Question: React Native version 0.62. I am a bit noob in React Native and I am trying to set up react-native-localize as per this guide <URL> but when I change language and come back to my app I am struggling with this error:

Below you can see my App.js
'''
import React, { Component } from 'react';
import { StatusBar, Text } from 'react-native';
import * as RNLocalize from 'react-native-localize'
import {Router, Scene, Tabs} from 'react-native-router-flux';
import Search from '@screens/Search';
import MyAppointments from '@screens/MyAppointments';
import MyAccount from '@screens/MyAccount';
import CustomTabBar from '@components/CustomTabBar';
import theme from '@styles/theme';
import memoize from 'lodash.memoize';
import i18n from 'i18n-js';
const translationGetters = {
en: () => require('./translations/en.json'),
it: () => require('./translations/it.json')
};
const translate = memoize(
(key, config) => i18n.t(key, config),
(key, config) => (config ? key + JSON.stringify(config) : key)
);
const setI18nConfig = () => {
const fallback = { languageTag: 'en' };
const { languageTag } =
RNLocalize.findBestAvailableLanguage(Object.keys(translationGetters)) ||
fallback;
translate.cache.clear();
i18n.translations = { [languageTag]: translationGetters[languageTag]() };
i18n.locale = languageTag;
};
export default class App extends Component {
constructor(props) {
super(props);
setI18nConfig()
}
componentDidMount() {
RNLocalize.addEventListener('change', this.handleLocalizationChange)
}
componentWillUnmount() {
RNLocalize.removeEventListener('change', this.handleLocalizationChange)
}
handleLocalizationChange = () => {
setI18nConfig()
.then(() => this.forceUpdate())
.catch(error => {
console.error(error)
})
};
render() {
return (
... render code not important for the issue
);
}
}
'''
Many thanks to who will help me.
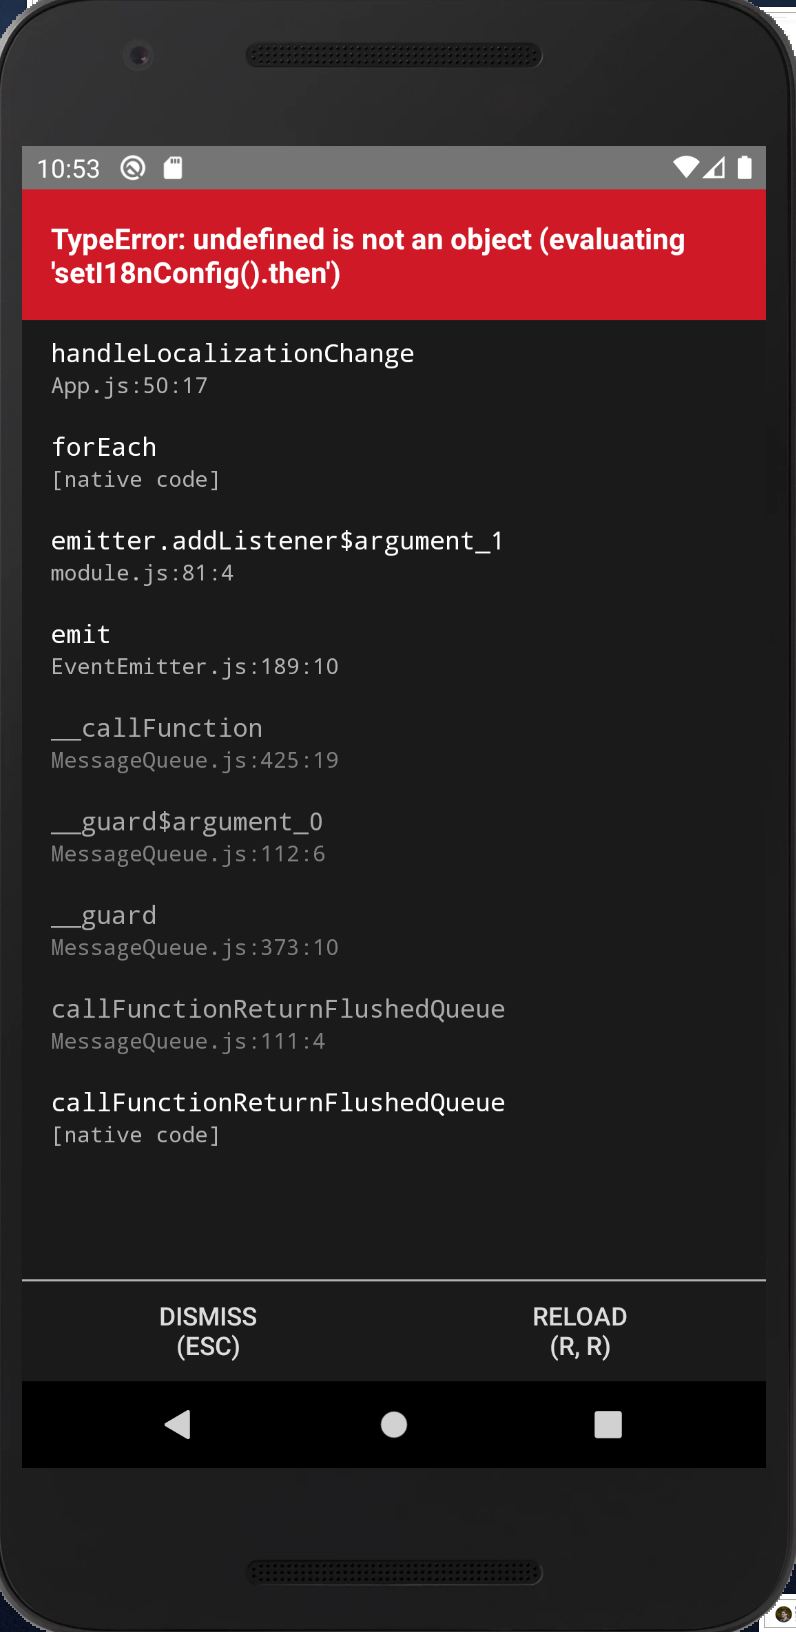
Answer: 'seti18nConfig' function for you to use a '.then' on it. It is a synchronous function. You can simply write
'''
handleLocalizationChange = () => {
setI18nConfig()
this.forceUpdate()
};
'''